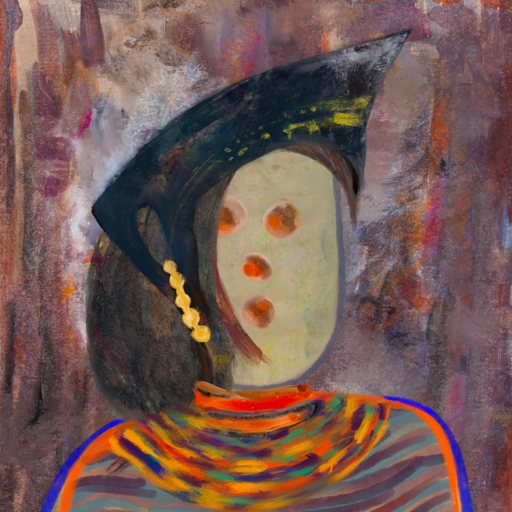
Background: Hypocrite, Head And Neck Front: Hill_Girl, Face Front: Rupkatha, Bust: Experience, Hair Front: Gypsy_Mother, Head Accessory: Irani, Second Necklace: An_Impression_2, Necklace: Experience, Baby: Blank